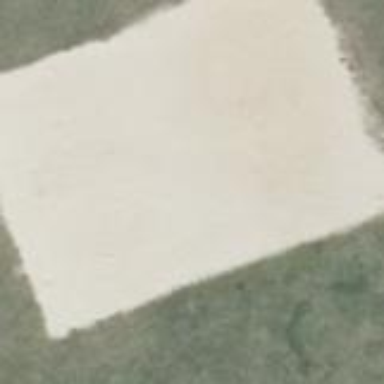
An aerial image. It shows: Sandy pitch designated for beach volleyball.